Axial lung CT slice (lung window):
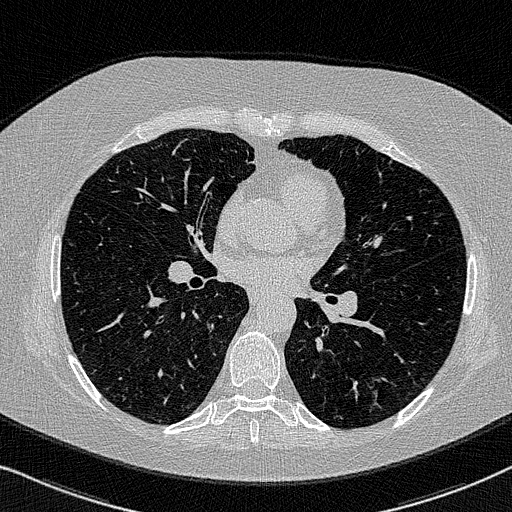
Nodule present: no